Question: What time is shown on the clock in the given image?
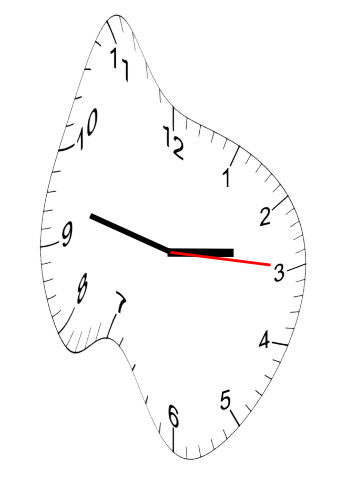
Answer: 02:47:15